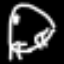
Label: frog